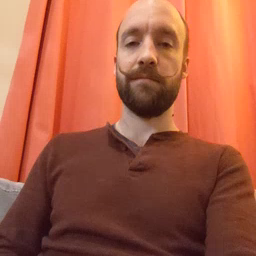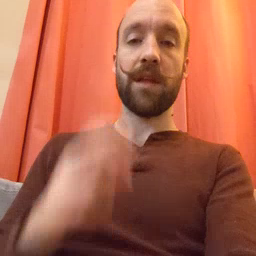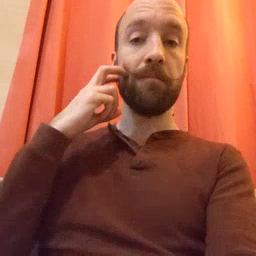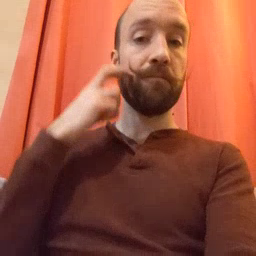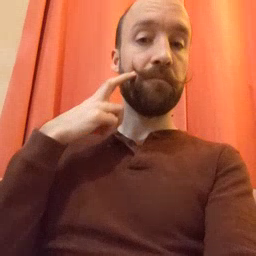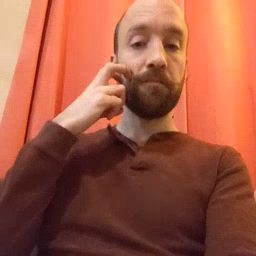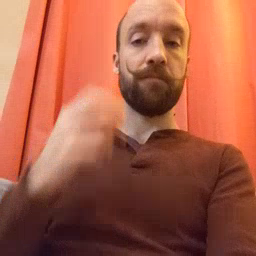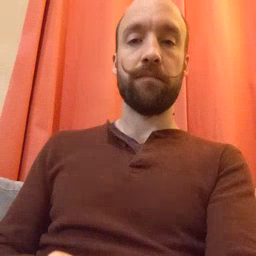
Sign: gum